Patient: sex M, age 59
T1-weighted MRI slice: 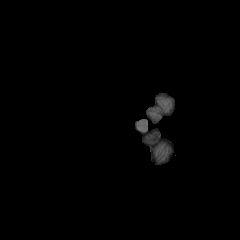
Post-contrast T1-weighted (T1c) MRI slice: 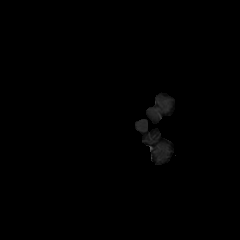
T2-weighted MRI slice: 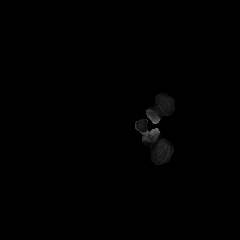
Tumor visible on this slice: no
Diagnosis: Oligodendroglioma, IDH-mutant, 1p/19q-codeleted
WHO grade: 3